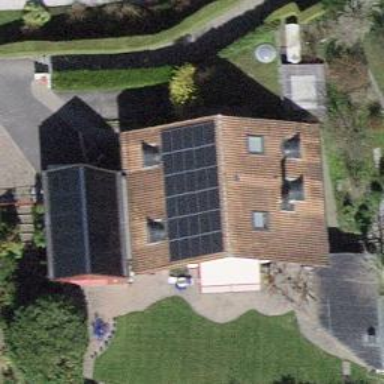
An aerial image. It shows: Solar power generator using photovoltaic panels.